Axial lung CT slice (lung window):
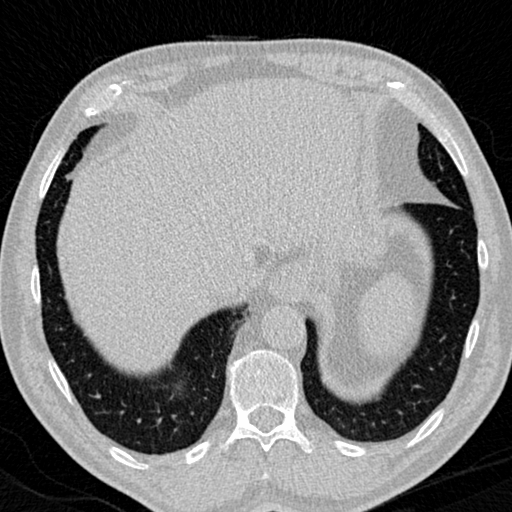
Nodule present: no